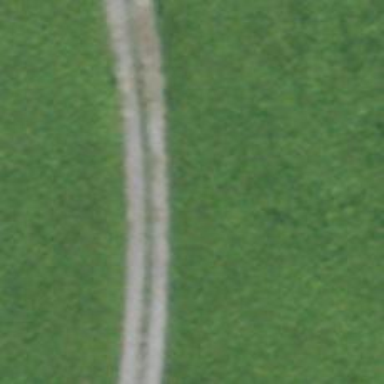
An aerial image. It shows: Unpaved service road.